RGB frame:
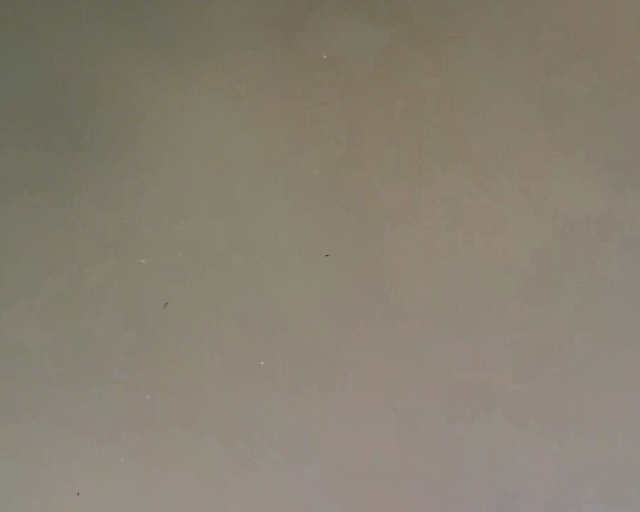
Thermal frame:
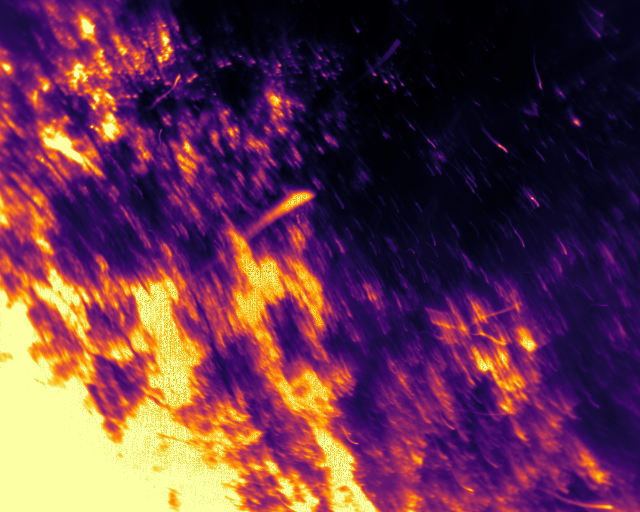
Captured: 2026-02-27 02:39:11
Pixels at or above 80 °C: 180092 (fraction of frame: 0.5496)